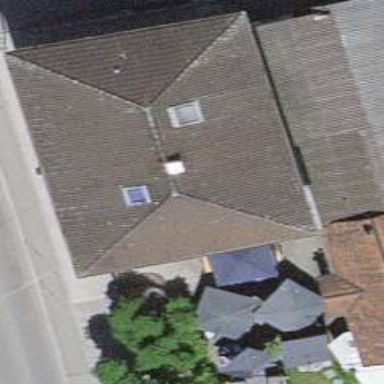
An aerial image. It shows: Restaurant.